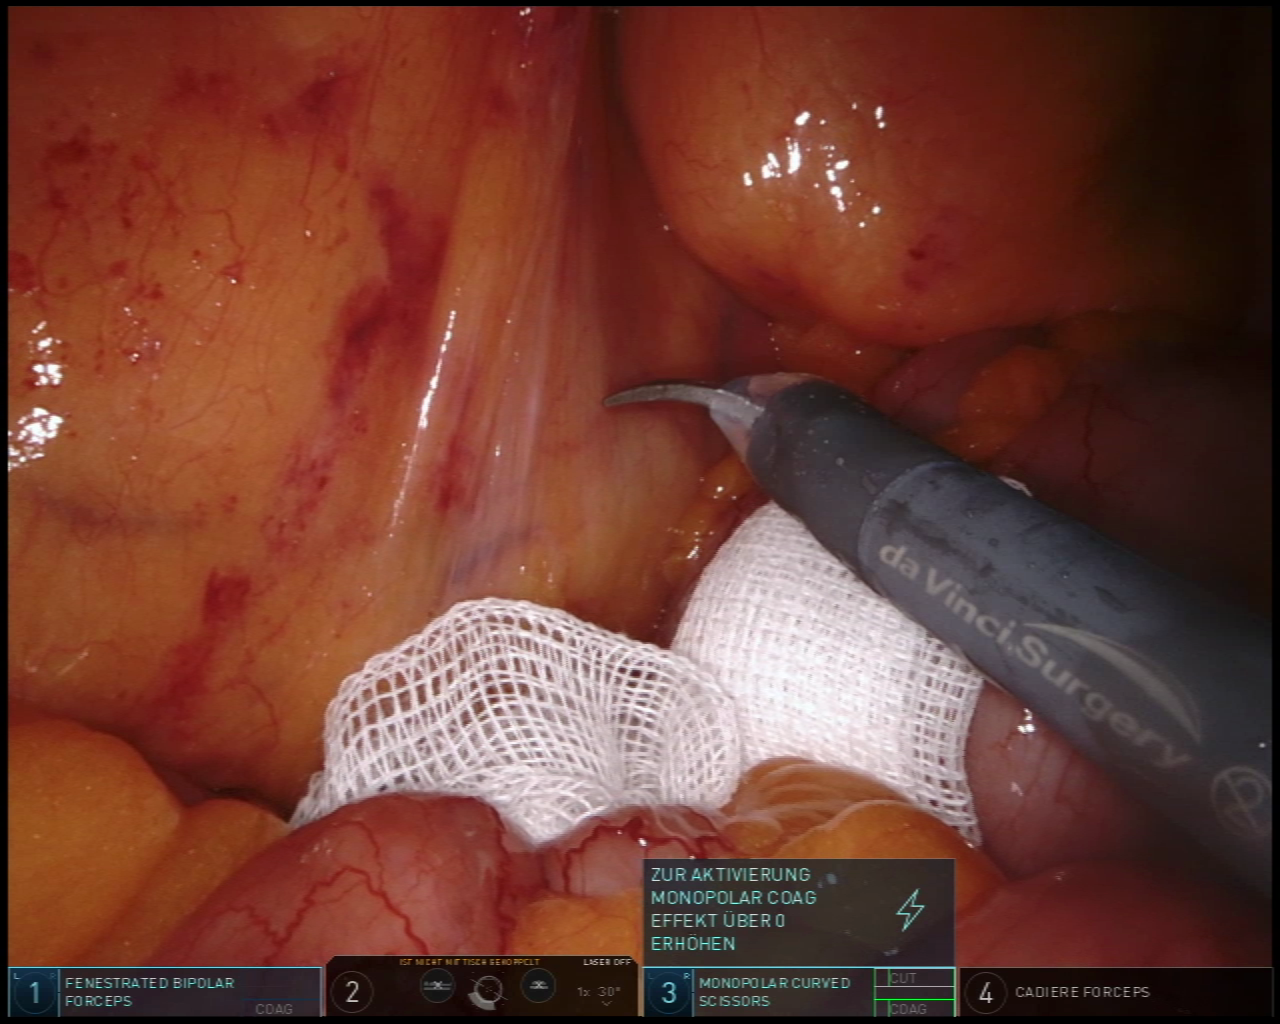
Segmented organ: small_intestine
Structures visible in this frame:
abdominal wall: yes
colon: no
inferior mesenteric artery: no
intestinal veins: no
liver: no
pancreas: no
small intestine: yes
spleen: no
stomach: no
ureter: no
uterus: no
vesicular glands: no